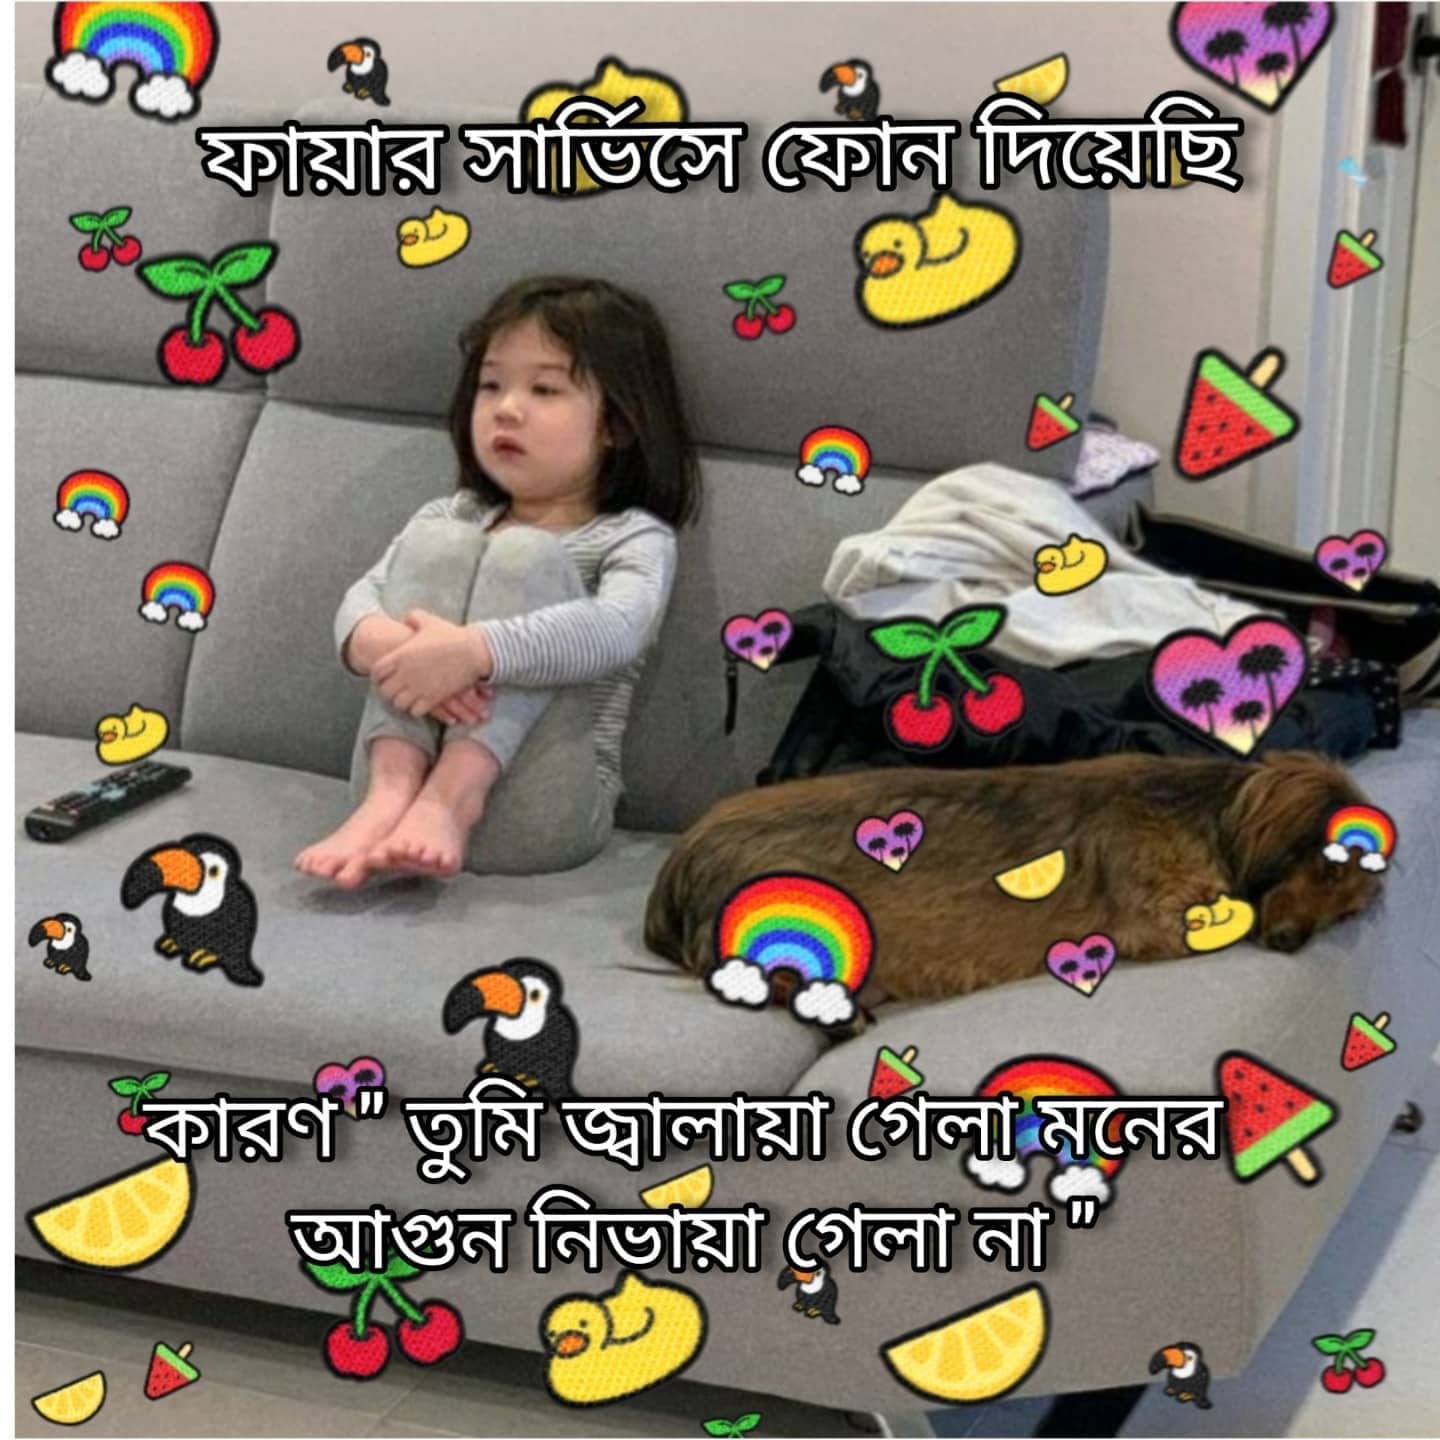
Text: ফায়ার সার্ভিসে ফোন দিয়েছি কারণ তুমি জ্বালায়া গেলা মনের আগুন নিভায়া গেলা না
Label: Non Hate